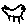
Label: bird